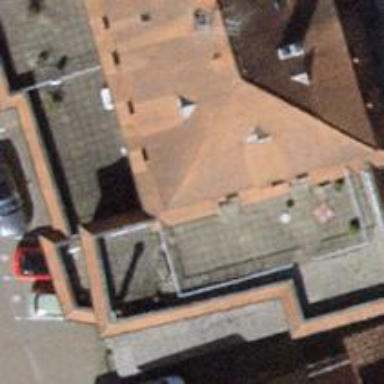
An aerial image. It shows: Pub.